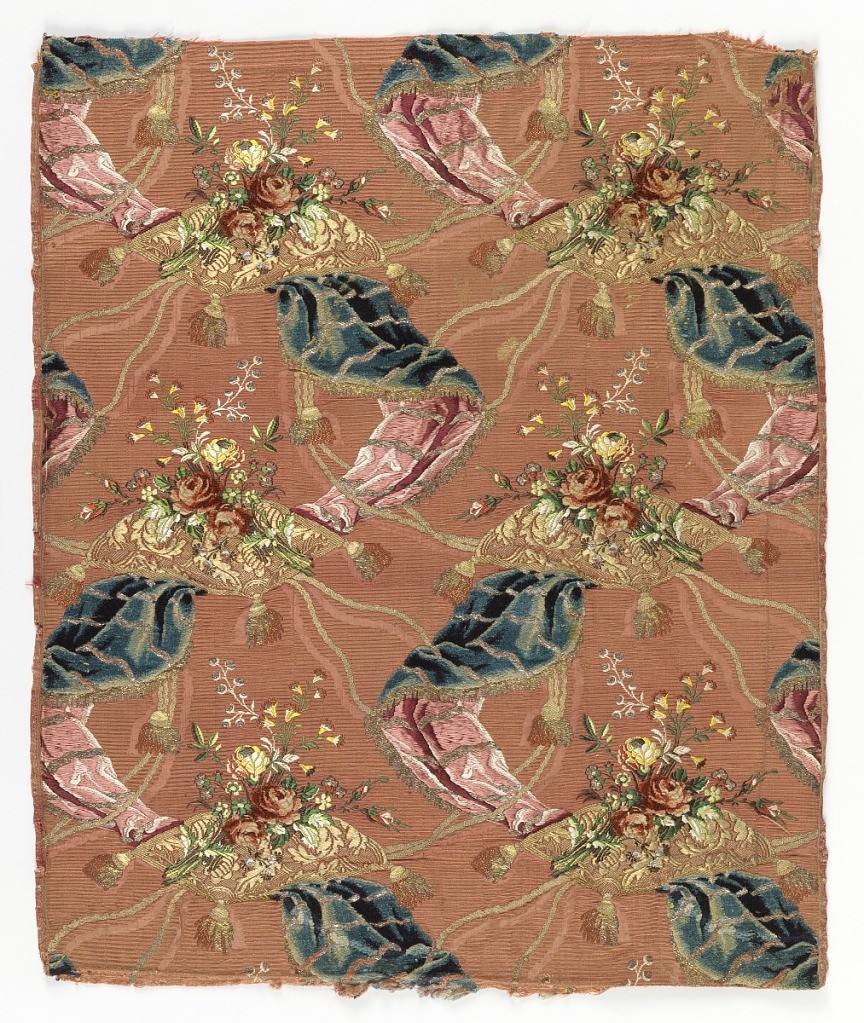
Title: Textile
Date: mid-18th century
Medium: silk, metallic threads Technique: plain weave with discontinuous supplementary weft patterning (brocaded) and supplementary warp pile (velvet)
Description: Rose ribbed silk ground, brocaded in colored silks, chenille and gold and silver metal threads. The meander is formed by blue velvet drapery which flips back to reveal pink satin linings; floral sprays rest on brocaded cushions with large tassels at the corners. Red roses are also in pile weave.